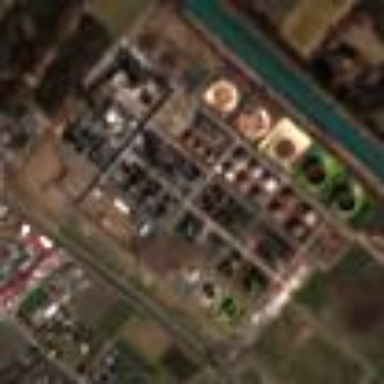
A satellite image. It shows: Industrial area with refinery.